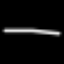
Label: line